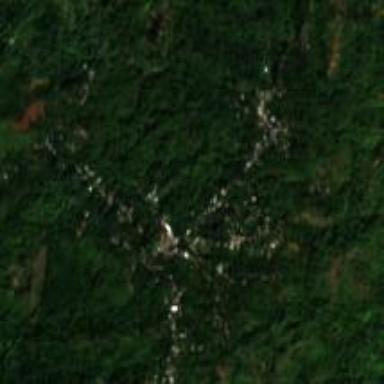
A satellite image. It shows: Village.